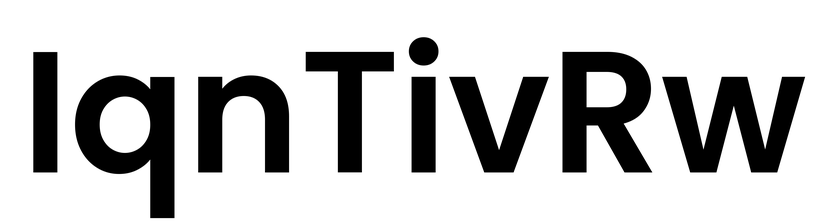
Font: Poppins-SemiBold